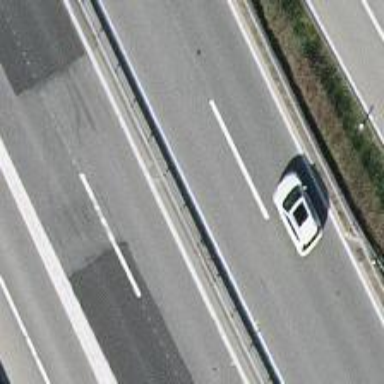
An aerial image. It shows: Motorway.